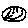
Label: smiley face